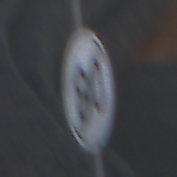
Verkehrszeichen: EndeGeschwindigkeit80
Umgebung: Outdoor, RoadRail
Tageszeit: SunriseSunset
Wetter: PartlyCloudy
Licht: Natural
Jahreszeit: NotSpecified
Kontrast: LowContrast